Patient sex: M
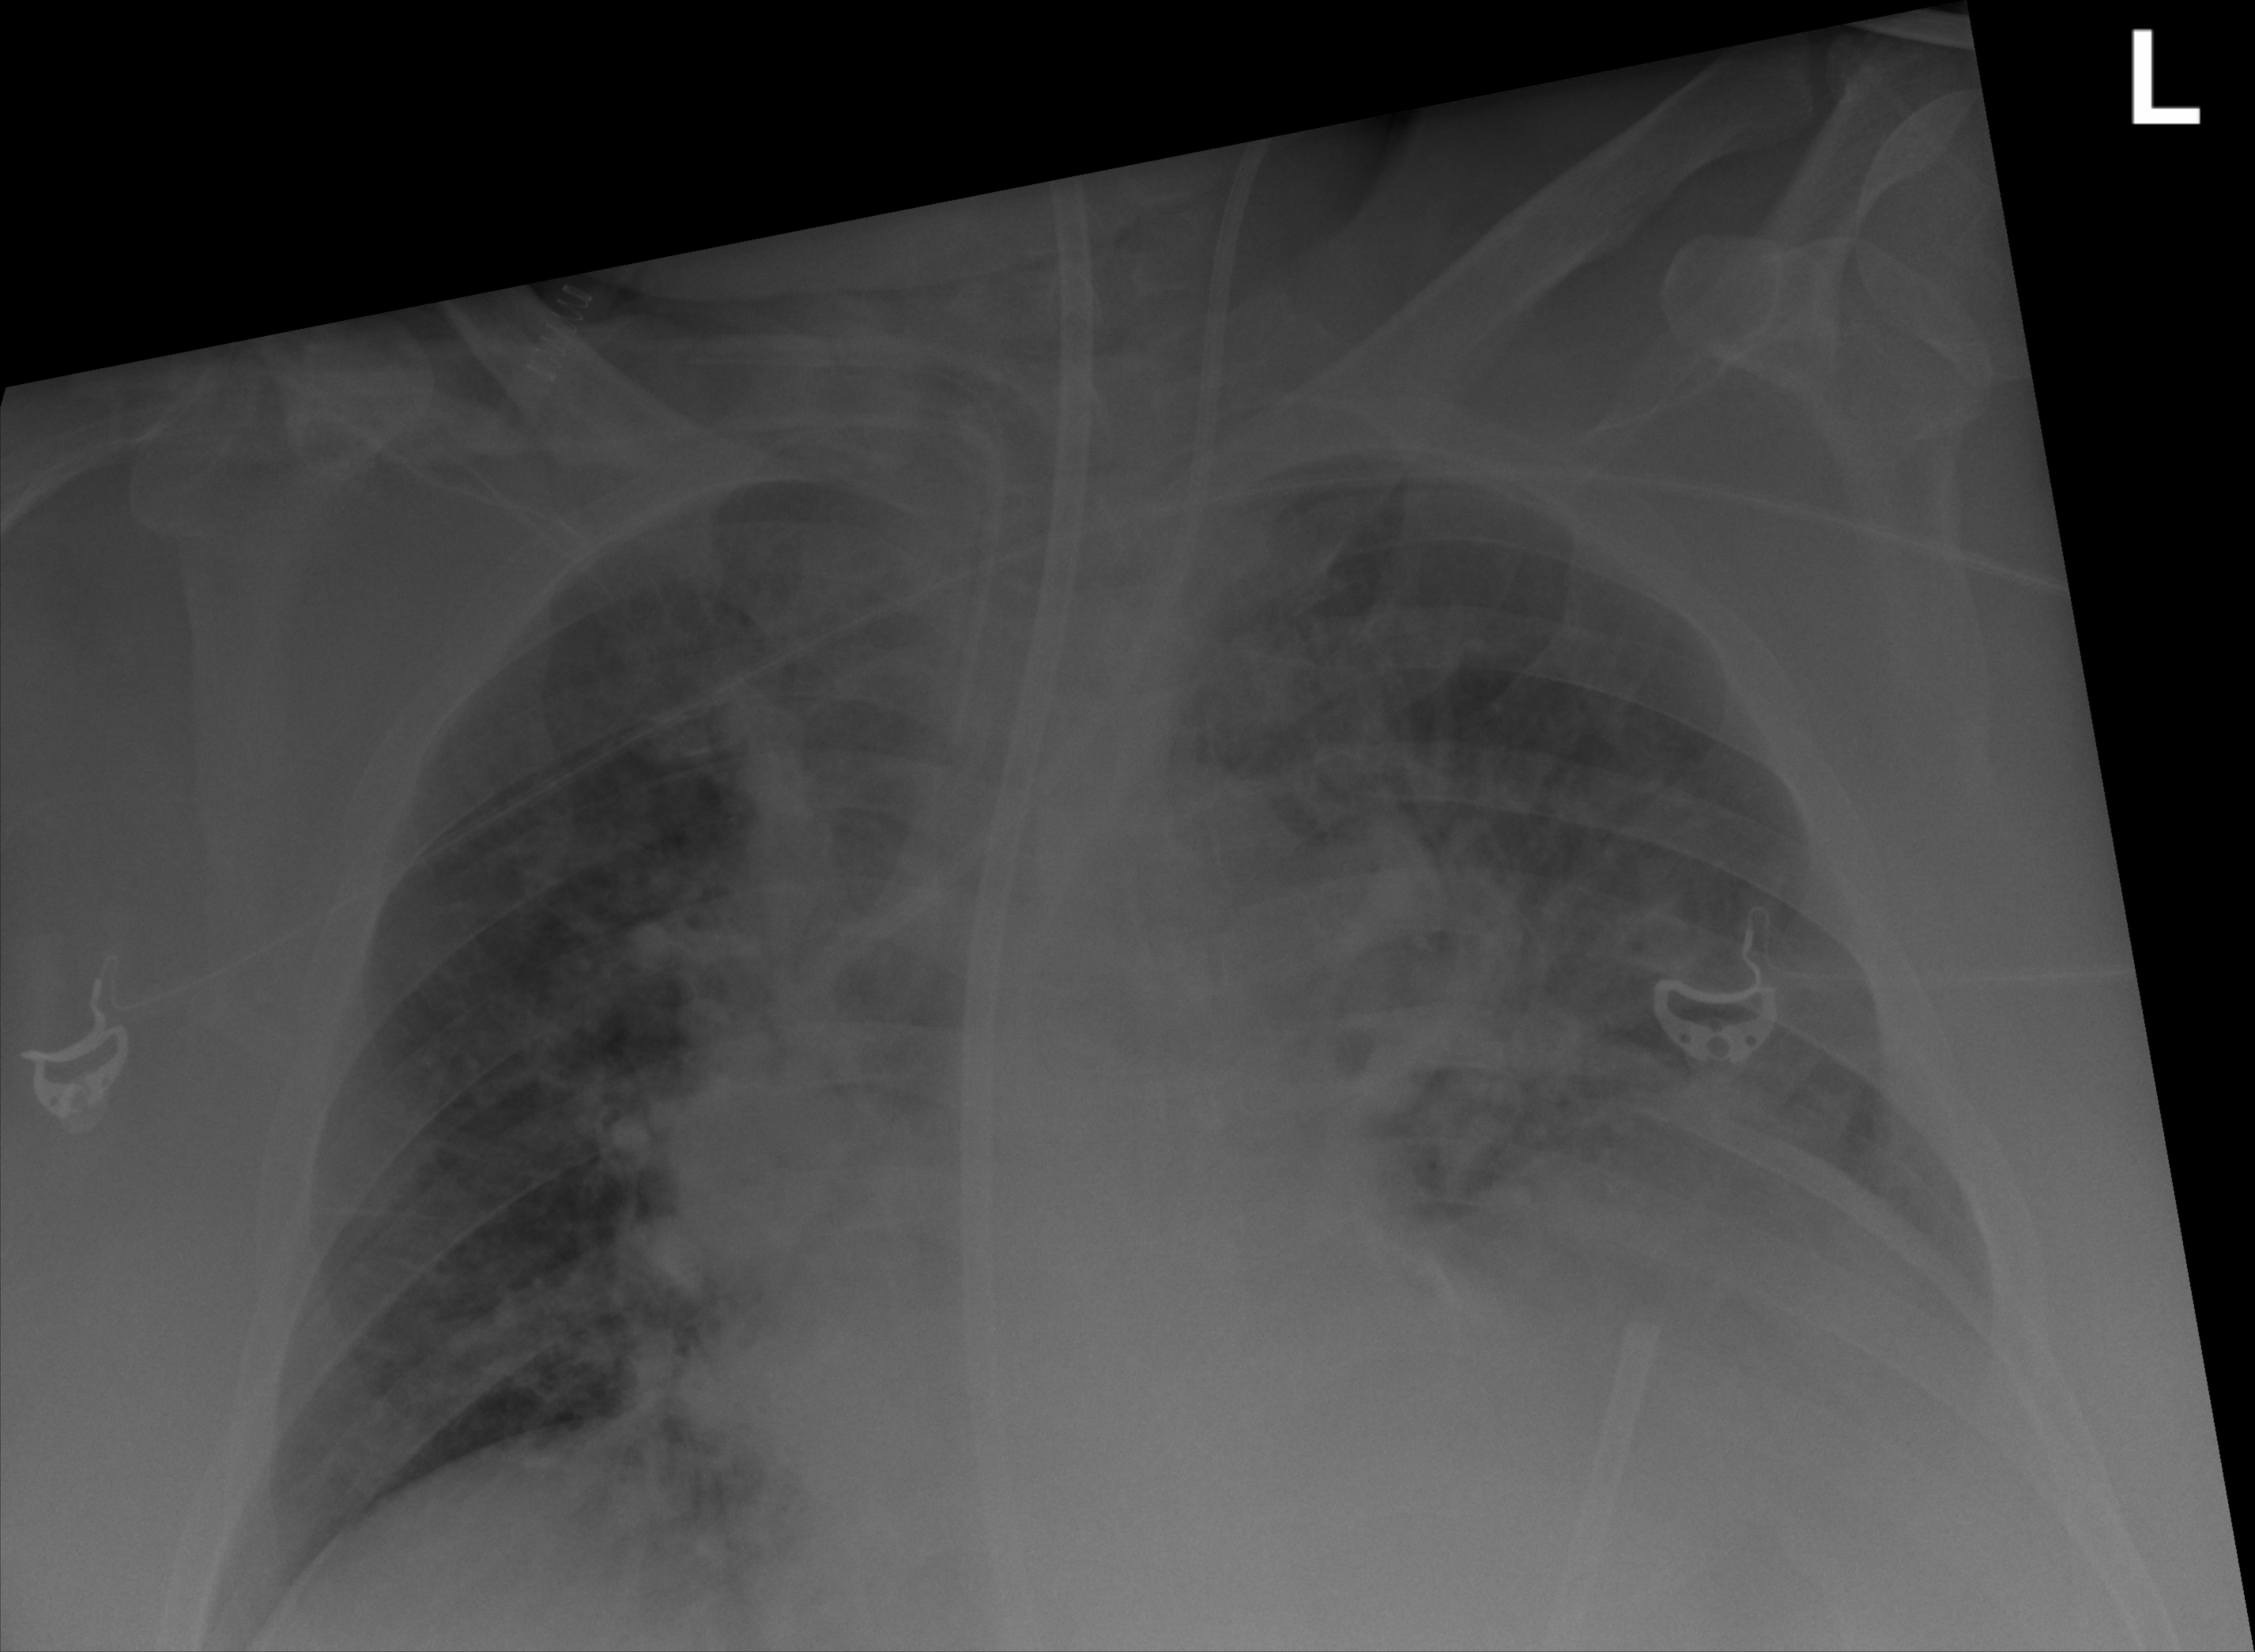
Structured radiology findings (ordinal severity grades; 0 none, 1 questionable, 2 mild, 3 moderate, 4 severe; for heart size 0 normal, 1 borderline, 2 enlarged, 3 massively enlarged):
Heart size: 2
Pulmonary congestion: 3
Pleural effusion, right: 0
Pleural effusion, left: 3
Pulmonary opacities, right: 2
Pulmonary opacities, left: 2
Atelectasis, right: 2
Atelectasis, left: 2